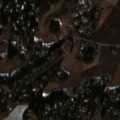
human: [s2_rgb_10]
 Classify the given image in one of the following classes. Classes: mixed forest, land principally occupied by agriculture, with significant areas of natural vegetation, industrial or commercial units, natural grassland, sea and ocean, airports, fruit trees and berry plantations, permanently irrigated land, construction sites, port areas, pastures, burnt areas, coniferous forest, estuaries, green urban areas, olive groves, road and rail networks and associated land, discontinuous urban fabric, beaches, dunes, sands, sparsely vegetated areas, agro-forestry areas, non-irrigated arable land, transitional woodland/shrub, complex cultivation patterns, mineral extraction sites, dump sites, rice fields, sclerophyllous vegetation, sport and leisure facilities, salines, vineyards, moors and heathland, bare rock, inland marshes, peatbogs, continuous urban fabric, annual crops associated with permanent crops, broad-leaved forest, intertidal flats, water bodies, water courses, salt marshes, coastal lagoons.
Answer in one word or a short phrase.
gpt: discontinuous urban fabric, non-irrigated arable land, land principally occupied by agriculture, with significant areas of natural vegetation, coniferous forest, mixed forest